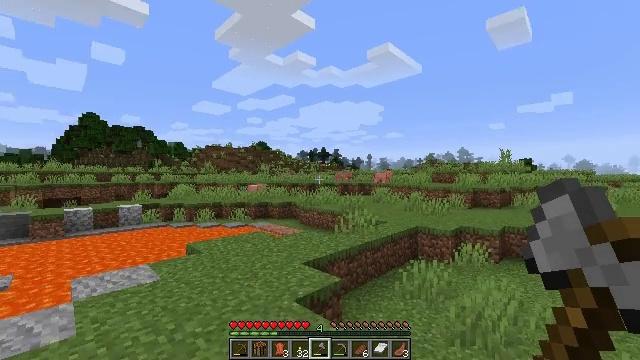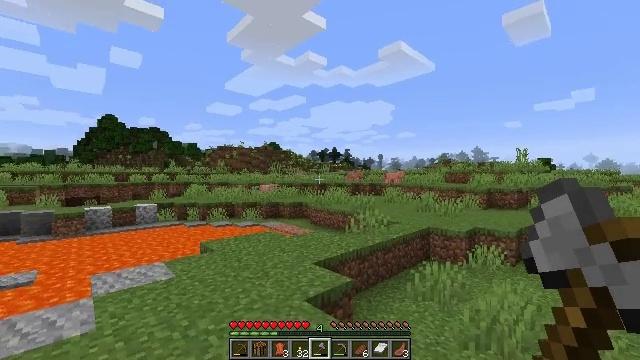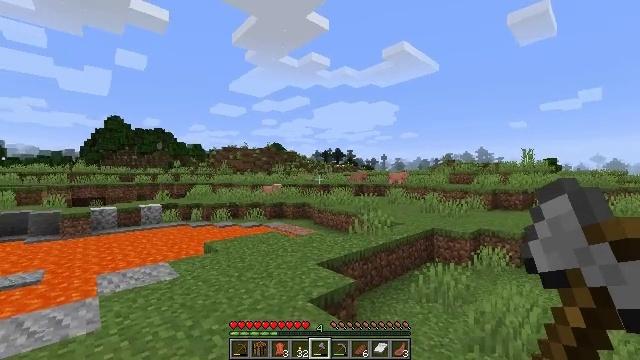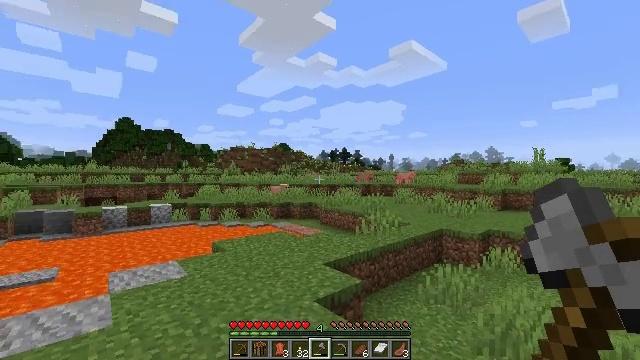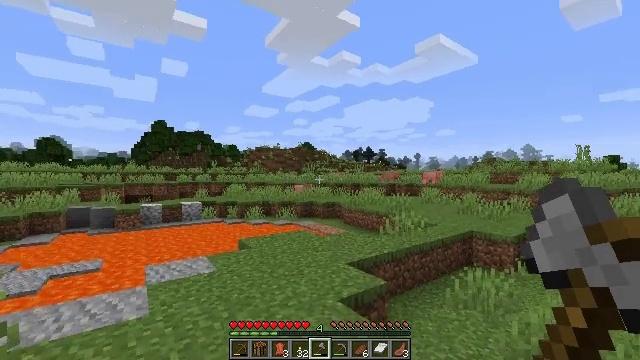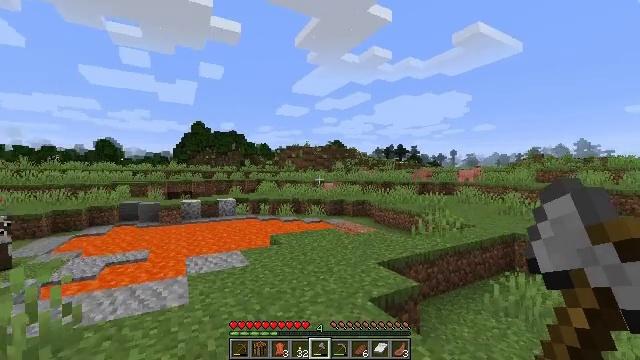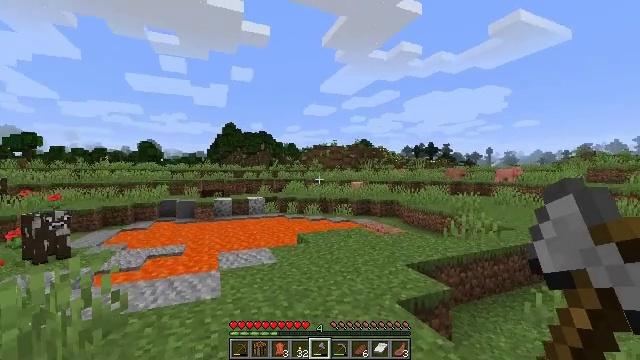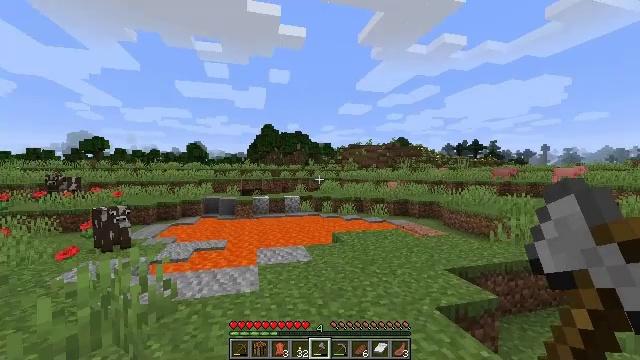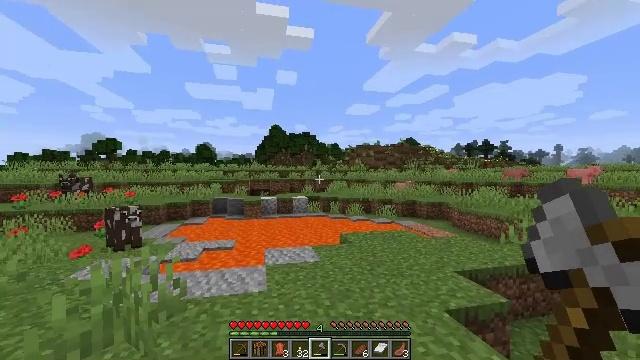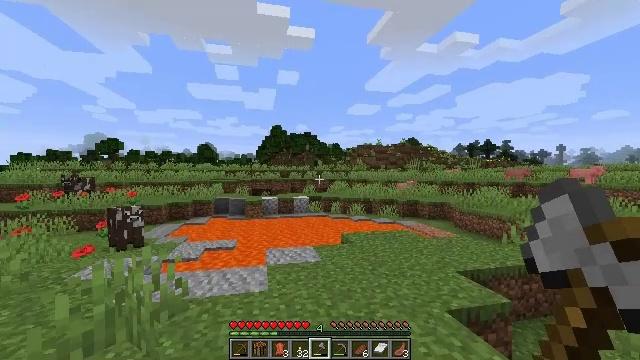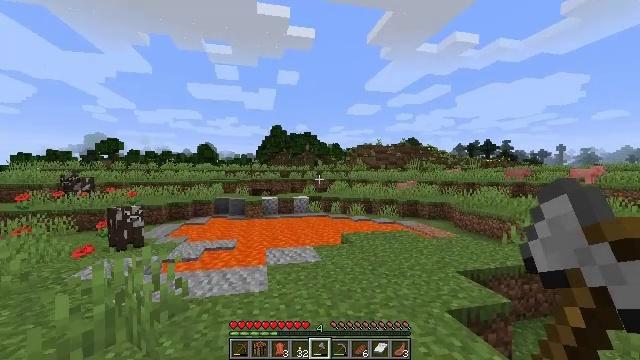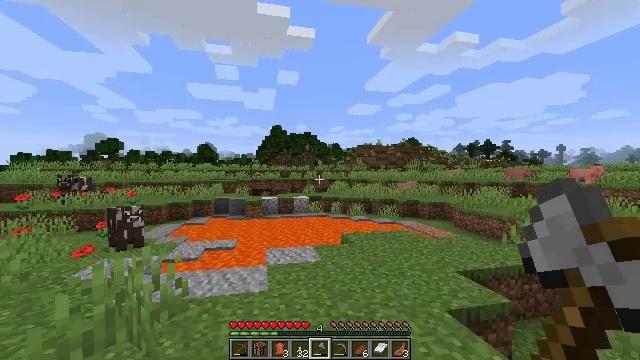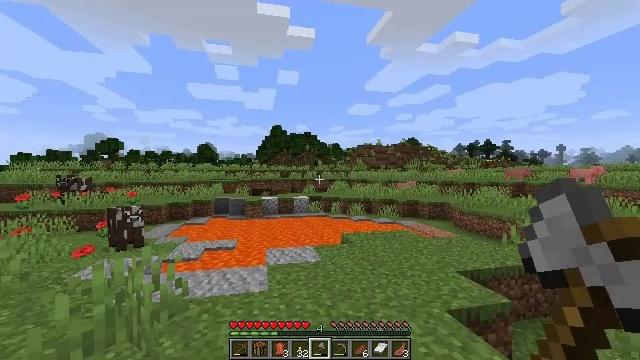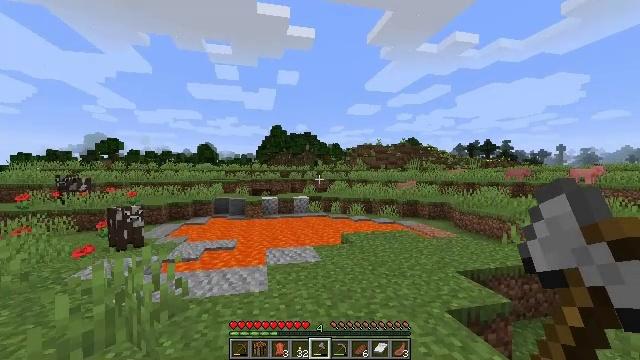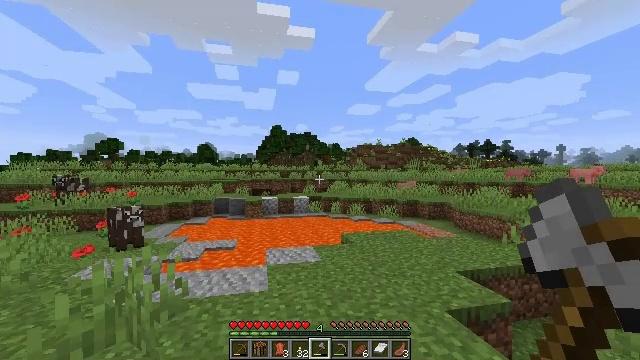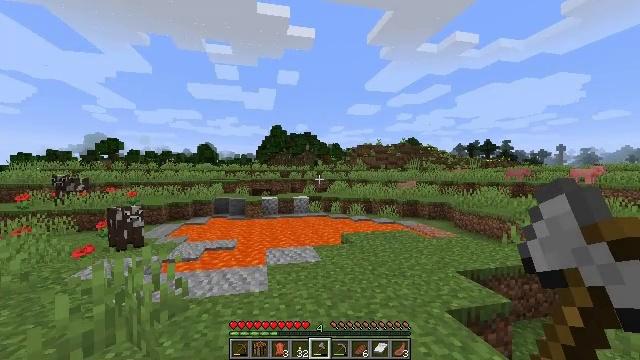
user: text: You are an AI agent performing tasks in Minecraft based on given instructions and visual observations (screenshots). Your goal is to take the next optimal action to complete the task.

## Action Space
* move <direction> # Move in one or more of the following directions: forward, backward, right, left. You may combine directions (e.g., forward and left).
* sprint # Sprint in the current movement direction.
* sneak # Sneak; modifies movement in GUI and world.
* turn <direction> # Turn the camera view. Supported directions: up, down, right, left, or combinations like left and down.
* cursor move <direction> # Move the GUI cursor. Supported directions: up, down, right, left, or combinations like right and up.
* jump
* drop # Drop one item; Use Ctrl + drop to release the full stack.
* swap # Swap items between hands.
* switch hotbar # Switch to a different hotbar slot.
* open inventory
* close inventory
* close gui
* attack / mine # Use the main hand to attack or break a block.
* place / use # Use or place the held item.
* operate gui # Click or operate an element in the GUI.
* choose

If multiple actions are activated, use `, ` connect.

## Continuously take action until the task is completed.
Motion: motion action
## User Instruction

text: Collect dirt by holding left button.
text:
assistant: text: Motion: turn left
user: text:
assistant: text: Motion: no_op
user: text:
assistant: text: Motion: turn left
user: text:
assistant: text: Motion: turn left
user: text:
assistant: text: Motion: turn left
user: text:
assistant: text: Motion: turn left
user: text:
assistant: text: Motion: turn left
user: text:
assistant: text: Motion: turn left
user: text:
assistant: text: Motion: no_op
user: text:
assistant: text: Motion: no_op
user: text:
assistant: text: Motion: no_op
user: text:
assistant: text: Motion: no_op
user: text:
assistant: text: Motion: no_op
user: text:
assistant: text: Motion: no_op
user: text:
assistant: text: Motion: no_op
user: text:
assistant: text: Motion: no_op
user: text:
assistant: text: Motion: no_op
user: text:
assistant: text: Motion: no_op
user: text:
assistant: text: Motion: no_op
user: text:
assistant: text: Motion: no_op
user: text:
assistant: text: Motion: no_op
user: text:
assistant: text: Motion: no_op
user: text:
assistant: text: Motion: no_op
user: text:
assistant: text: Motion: no_op
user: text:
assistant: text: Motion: no_op
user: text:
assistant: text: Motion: no_op
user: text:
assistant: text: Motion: no_op
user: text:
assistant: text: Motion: turn left
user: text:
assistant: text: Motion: no_op
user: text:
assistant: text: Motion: no_op